Question: This is my code:
'''
namespace Class_Properties {
public partial class Form1 : Form {
private string firstHeight1 = "";
public int firstHeight {
get {
return Convert.ToInt32( firstHeight1 );
}
}
public Form1() {
InitializeComponent();
}
private void button1_Click( object sender, EventArgs e ) {
firstHeight1 = textBox2.Text;
Form2 secondForm = new Form2();
secondForm.Show();
}
}
}
'''
and then the other class:
'''
namespace Class_Properties {
public partial class Form2 : Form {
public Form2() {
InitializeComponent();
Form1 mainWindow = new Form1();
this.Height = mainWindow.firstHeight;
}
}
}
'''
When I run, I type '200' as value for 'textbox2' and click 'button1', then Visual Studio says the following exception:

What could I do to solve this error?
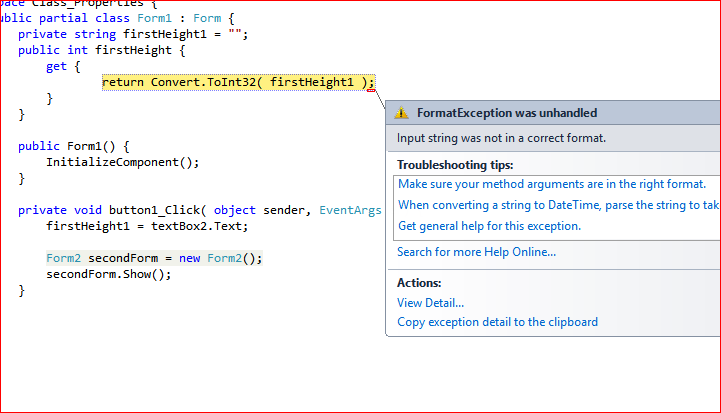
Answer: This is the failure:
'''
InitializeComponent();
Form1 mainWindow = new Form1();
this.Height = mainWindow.firstHeight; //<--
'''
No matter what you did on the other 'Form1', it won't show up in this one because it's a new instance so 'firstHeight == string.Empty' and will fail the parse.
You'll have to send the existing Form1 to Form2:
'''
public Form2(Form1 parent)
{
this.Height = parent.firstHeight;
}
// called like so from Form1:
var form2 = new Form2(this);
'''
Though admittedly, it would be better to send only what you need:
'''
public Form2(int desiredHeight)
{
this.Height = desiredHeight;
}
// called like so from Form1:
var form2 = new Form2(this.firstHeight);
'''